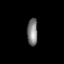
Tissue: lung
Cell type: Endothelial cells
Senescence score: 0.7232
Nuclear area (px): 282
Mean DAPI intensity: 124.713